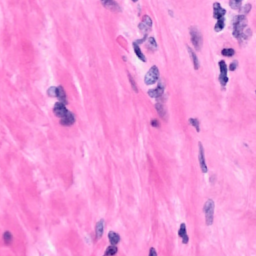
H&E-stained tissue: Breast